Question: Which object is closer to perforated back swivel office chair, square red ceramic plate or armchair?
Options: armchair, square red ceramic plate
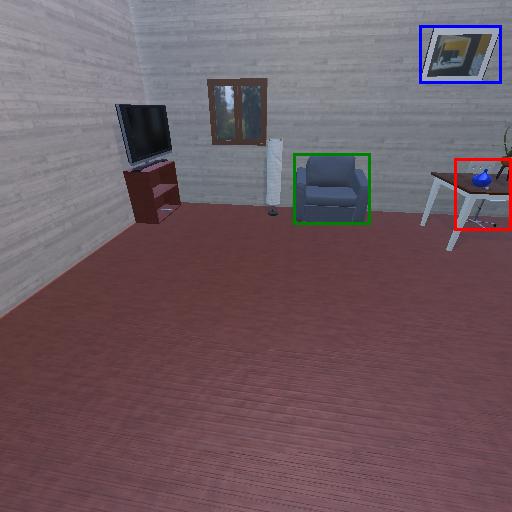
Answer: armchair